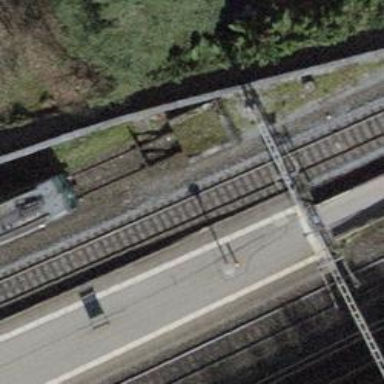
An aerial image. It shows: Railway buffer stop.